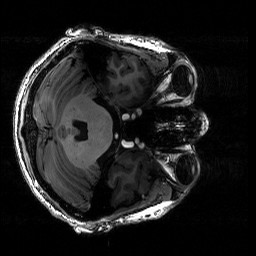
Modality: T1w
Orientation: axial
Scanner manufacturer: siemens
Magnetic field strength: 6.98 T
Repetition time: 2.3 s
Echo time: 0.00244 s